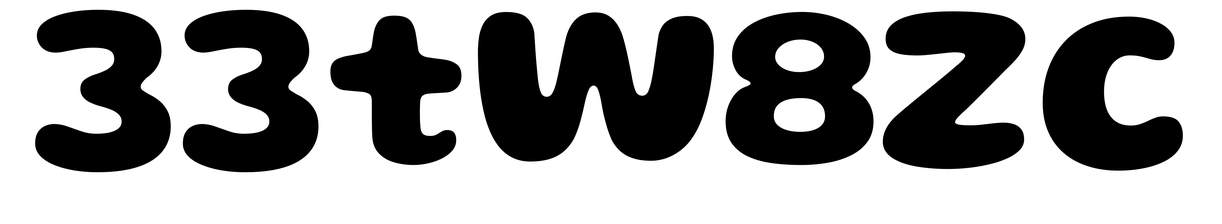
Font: Gluten_Bold